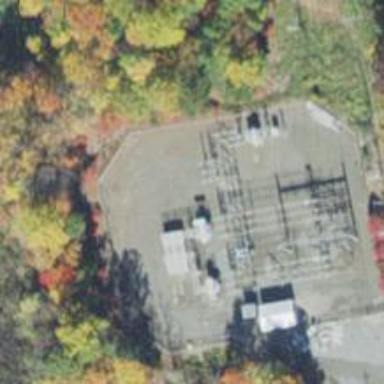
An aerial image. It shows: Outdoor distribution substation.